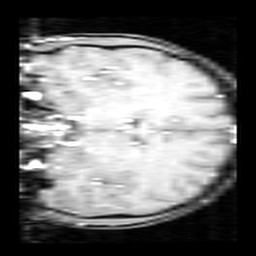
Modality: inplaneT1
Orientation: coronal
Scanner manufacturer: ge
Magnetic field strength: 3 T
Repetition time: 0.2 s
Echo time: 0.0036 s